Brain MRI, t2w sequence, axial 2D slice.
Patient: age 41, sex M, weight 95 kg, height 1.95 m
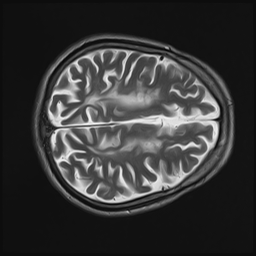